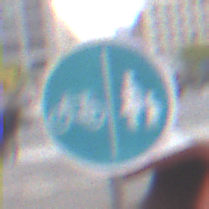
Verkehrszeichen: GetrennterRadUndGehwegRadwegLinks
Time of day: MorningAfternoon
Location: Outdoor (Urban)
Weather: Overcast
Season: NotSpecified
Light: Natural